What has changed from the first image to the second?
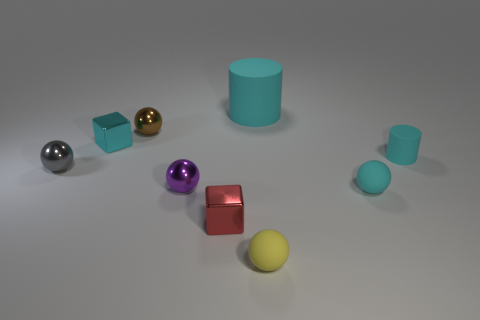
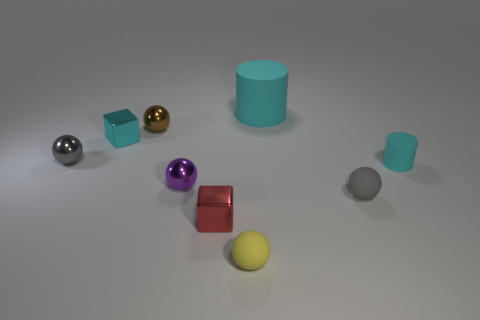
the tiny cyan matte ball that is behind the small red metal cube changed to gray
the tiny cyan sphere changed to gray
the tiny cyan rubber sphere that is on the right side of the tiny yellow object became gray
the small cyan matte sphere to the right of the yellow object turned gray